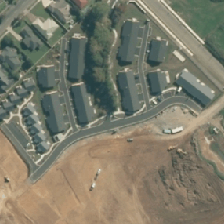
Land cover: urban_build_up